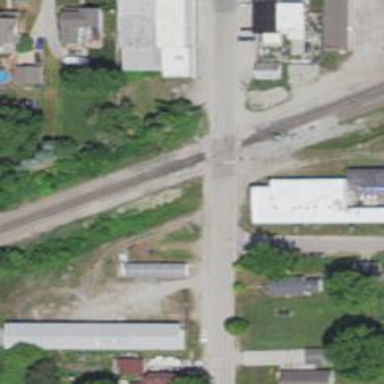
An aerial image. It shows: Level crossing with both lights and saltire in place.